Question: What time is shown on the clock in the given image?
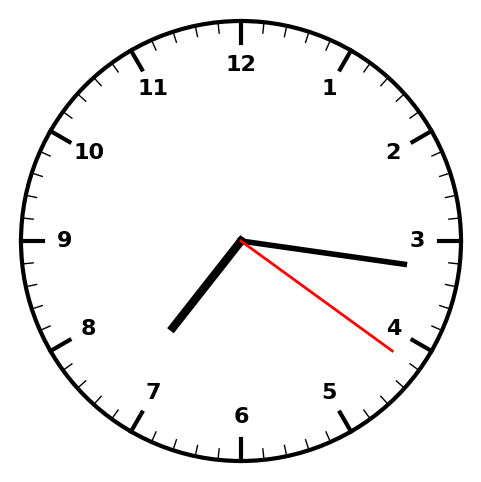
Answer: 07:16:21